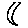
Label: moon